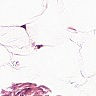
Metastatic tissue present: no